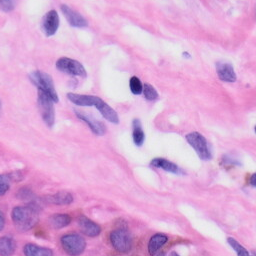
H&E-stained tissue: Skin